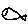
Label: fish